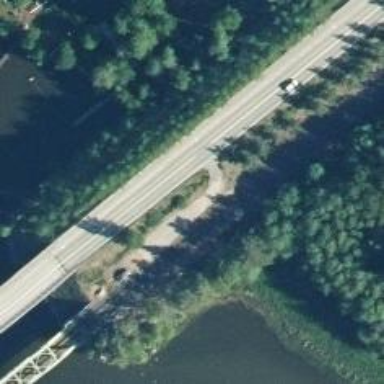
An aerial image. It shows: Abandoned road.